Question: I'm installing new menu items by installing new vsix packages. Here is what I've got:

I tried to change different values to make VS sort my menu items, but no luck.
Here is part of my .vsct file:
'''
<Buttons>
<Button guid="guidWizardPackage2010Project" id="AddImpl" priority="0x0301" type="Button">
<Parent guid="guidWizardPackage2010Project" id="MyMenuGroup" />
<Icon guid="guidImages" id="logo" />
<CommandFlag>DynamicVisibility</CommandFlag>
<Strings>
<CommandName>Add Implementation [VER]...</CommandName>
<ButtonText>Add Implementation [VER]...</ButtonText>
</Strings>
</Button>
</Buttons>
...
<GuidSymbol name="guidVSPackage2012Pkg" value="{random generated}" />
<GuidSymbol name="guidWizardPackage2010Project" value="{random generated}">
<IDSymbol name="MyMenuGroup" value="0x1020" />
<IDSymbol name="AddImpl" value="0x0100" />
</GuidSymbol>
'''
I tried to increment such values like "MyMenuGroup" value, "AddImpl" value, guids, priority="0x0301" in hope one of them is used for sorting, but they not.
I can customize the order manually but they should be sorted just after installing.
Is there any way to customize or sort menu items programmatically (automatically)?
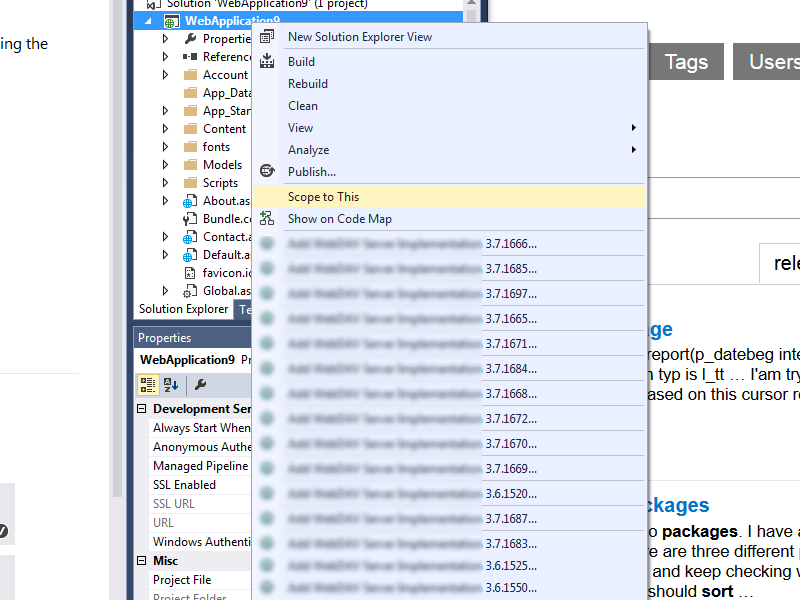
Answer: Here is my complicated solution (run from Package.Initialize()):
'''
DTE2 dte = GetGlobalService(typeof (DTE)) as DTE2;
CommandBars commandBars = (CommandBars) dte.CommandBars;
CommandBar projectMenu = commandBars["Project"];
CommandBarControl control = null;
foreach (CommandBarControl barControl in projectMenu.Controls)
if (...) // currently added control
{
control = barControl;
}
// finding new position for the control
control.Move(projectMenu, newPosition); // move control to correct place
control.BeginGroup = false; // remove ugly separator above
'''
I have many controls so they should not run this code simultaneously, just the last one.
I hope you have better answer.